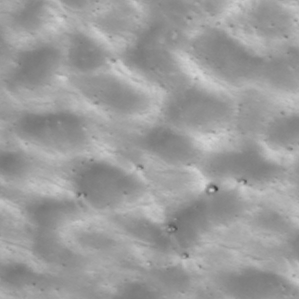
Label: non_frost